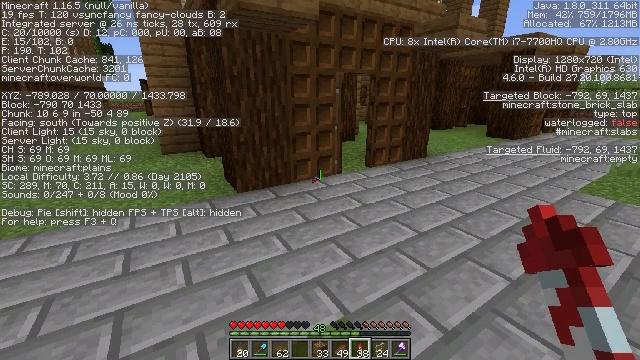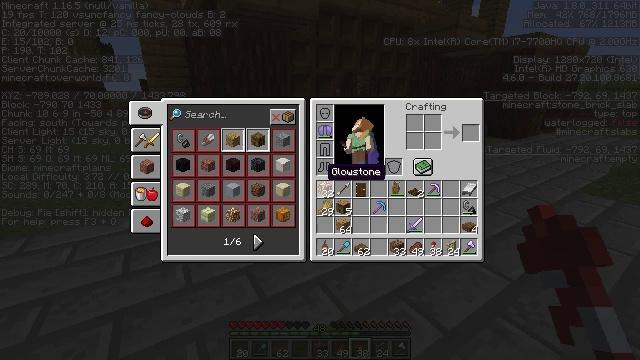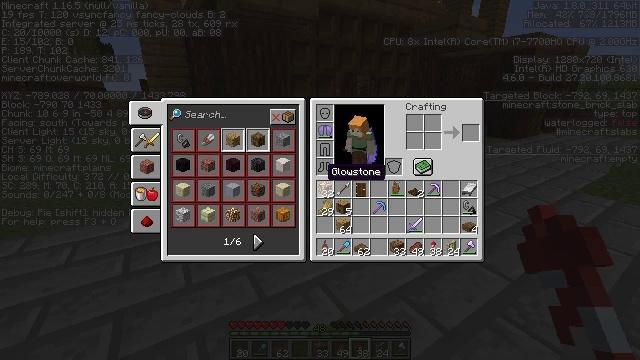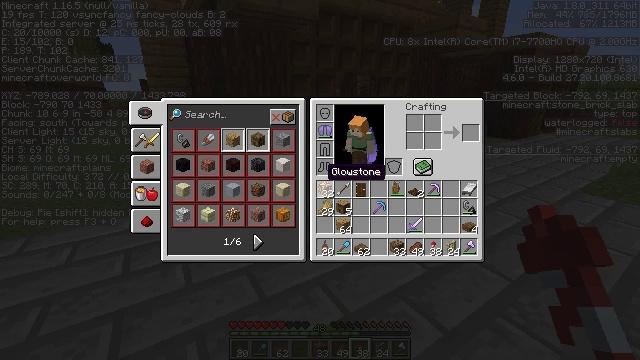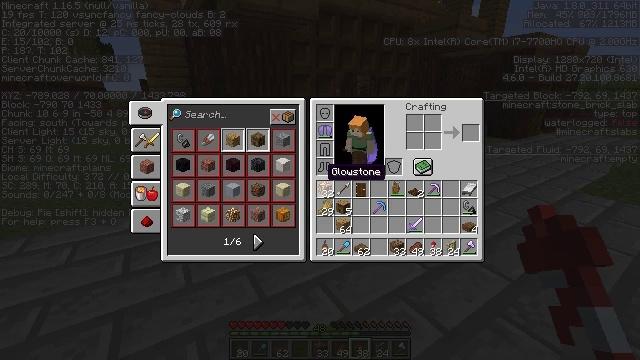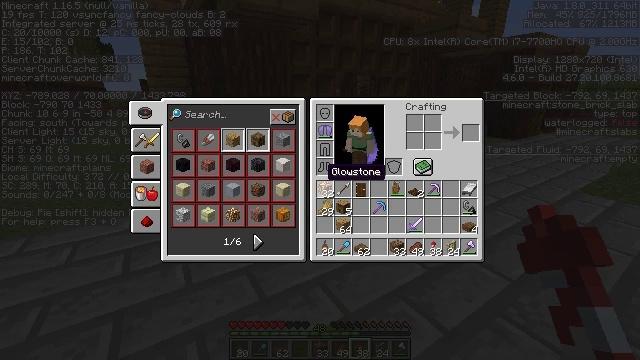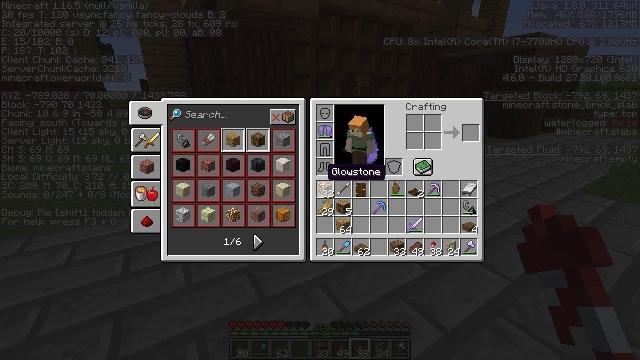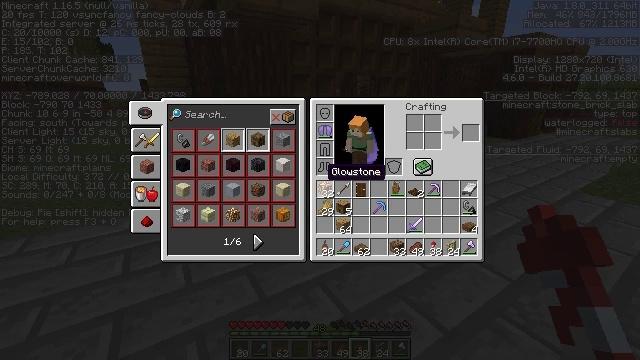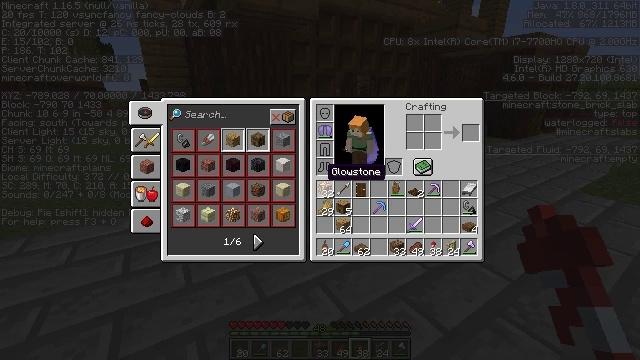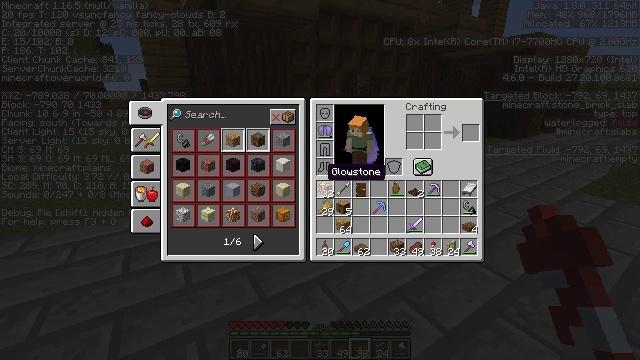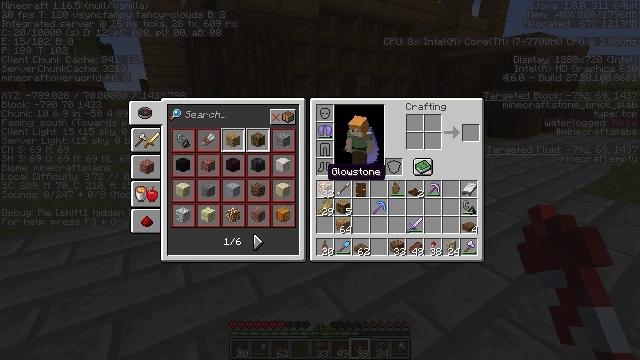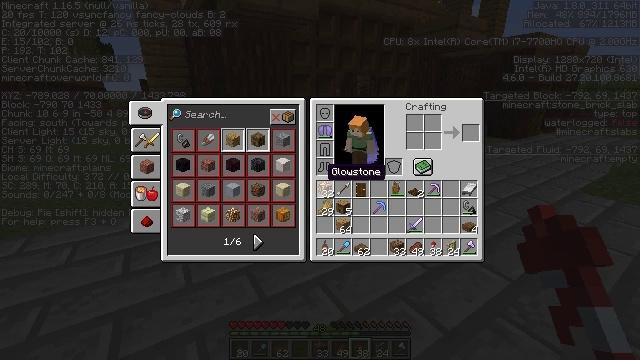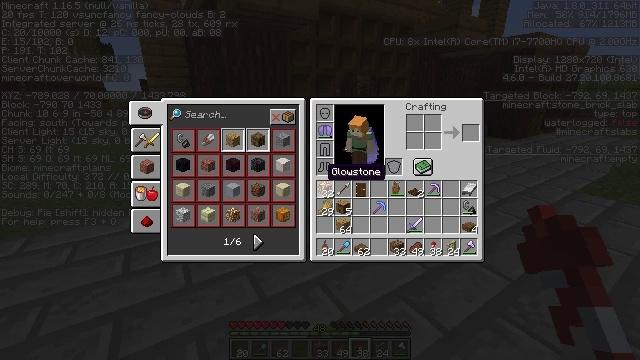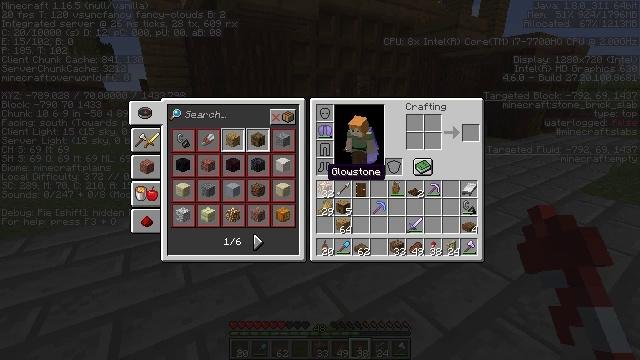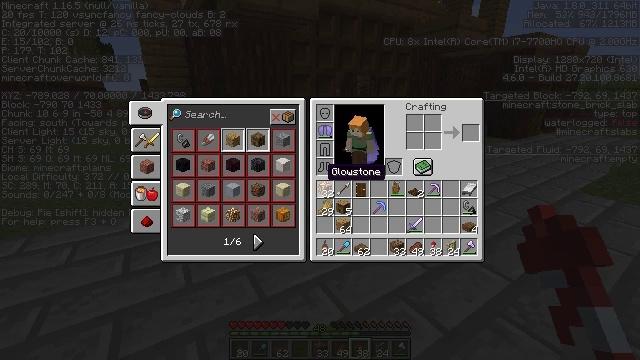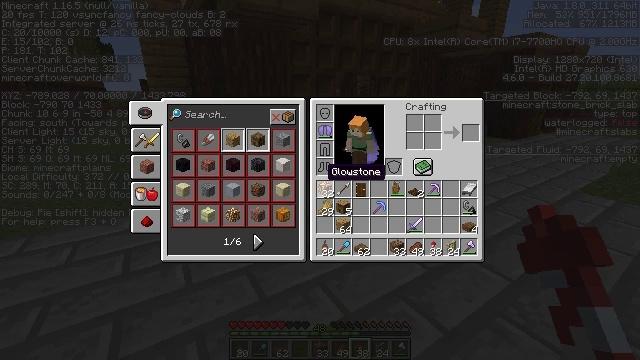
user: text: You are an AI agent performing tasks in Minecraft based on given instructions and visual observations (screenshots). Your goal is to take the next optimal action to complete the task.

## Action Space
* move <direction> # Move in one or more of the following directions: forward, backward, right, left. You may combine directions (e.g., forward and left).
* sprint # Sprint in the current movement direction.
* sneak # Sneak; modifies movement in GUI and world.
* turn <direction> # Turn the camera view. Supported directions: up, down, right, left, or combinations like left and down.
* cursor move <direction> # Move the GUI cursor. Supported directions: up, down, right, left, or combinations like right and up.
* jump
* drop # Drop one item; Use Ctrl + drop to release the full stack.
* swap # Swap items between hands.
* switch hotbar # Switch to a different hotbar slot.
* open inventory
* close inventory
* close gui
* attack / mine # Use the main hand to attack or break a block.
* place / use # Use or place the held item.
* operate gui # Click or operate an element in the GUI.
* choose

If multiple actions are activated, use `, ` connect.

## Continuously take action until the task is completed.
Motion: motion action
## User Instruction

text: Gather the spruce slab by holding left button.
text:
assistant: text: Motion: open inventory
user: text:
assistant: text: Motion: open inventory
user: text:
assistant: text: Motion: open inventory
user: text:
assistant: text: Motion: open inventory
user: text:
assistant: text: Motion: no_op
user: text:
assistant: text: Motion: no_op
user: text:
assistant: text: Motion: no_op
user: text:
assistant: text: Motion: no_op
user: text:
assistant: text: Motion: no_op
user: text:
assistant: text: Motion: no_op
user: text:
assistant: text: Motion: no_op
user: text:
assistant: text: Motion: no_op
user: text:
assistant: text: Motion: no_op
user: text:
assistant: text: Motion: no_op
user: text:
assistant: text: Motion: no_op
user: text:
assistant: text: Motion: no_op
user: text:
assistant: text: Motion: no_op
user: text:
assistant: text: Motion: no_op
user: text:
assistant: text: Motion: no_op
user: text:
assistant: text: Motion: no_op
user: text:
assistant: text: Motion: cursor move up
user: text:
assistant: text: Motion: cursor move right and up
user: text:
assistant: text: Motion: cursor move right and up
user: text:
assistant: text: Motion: cursor move up
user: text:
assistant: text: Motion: no_op
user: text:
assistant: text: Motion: cursor move up
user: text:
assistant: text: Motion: cursor move up
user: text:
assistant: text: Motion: no_op
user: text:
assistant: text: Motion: no_op
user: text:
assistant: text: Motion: no_op